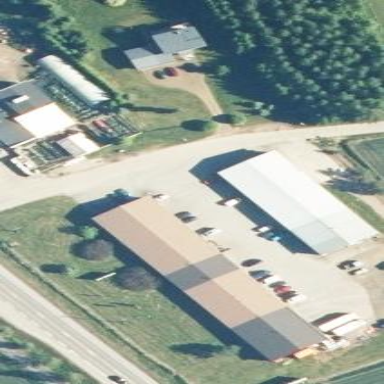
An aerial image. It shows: Retail building.